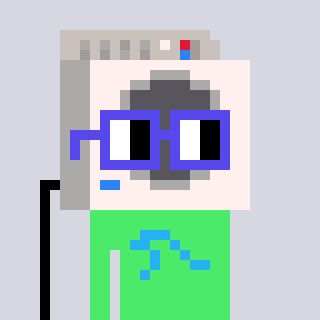
a pixel art character with square blue glasses, a washing machine-shaped head and a teal-colored body on a cool background